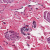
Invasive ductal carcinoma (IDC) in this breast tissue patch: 0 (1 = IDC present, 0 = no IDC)